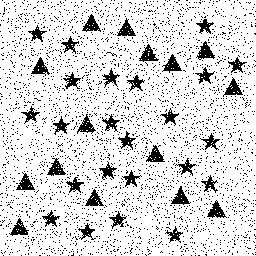
Squares: 0
Triangles: 15
Stars: 23
Total shapes: 38